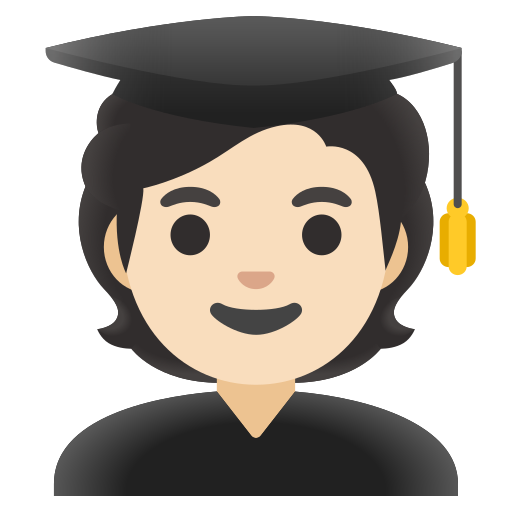
Emoji: 🧑🏻‍🎓